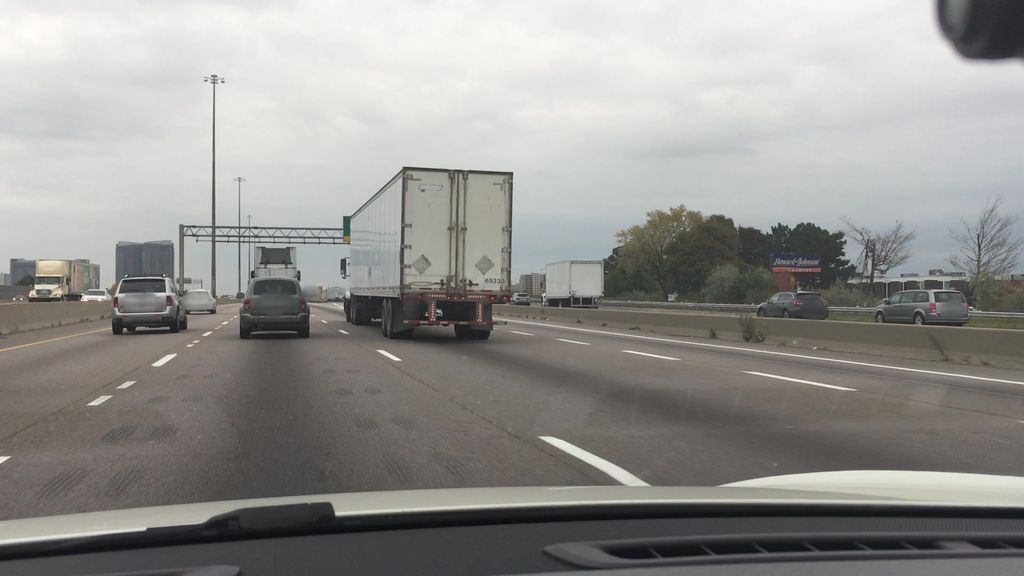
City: toronto